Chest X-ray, PA view. Patient: 27 years old, sex M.
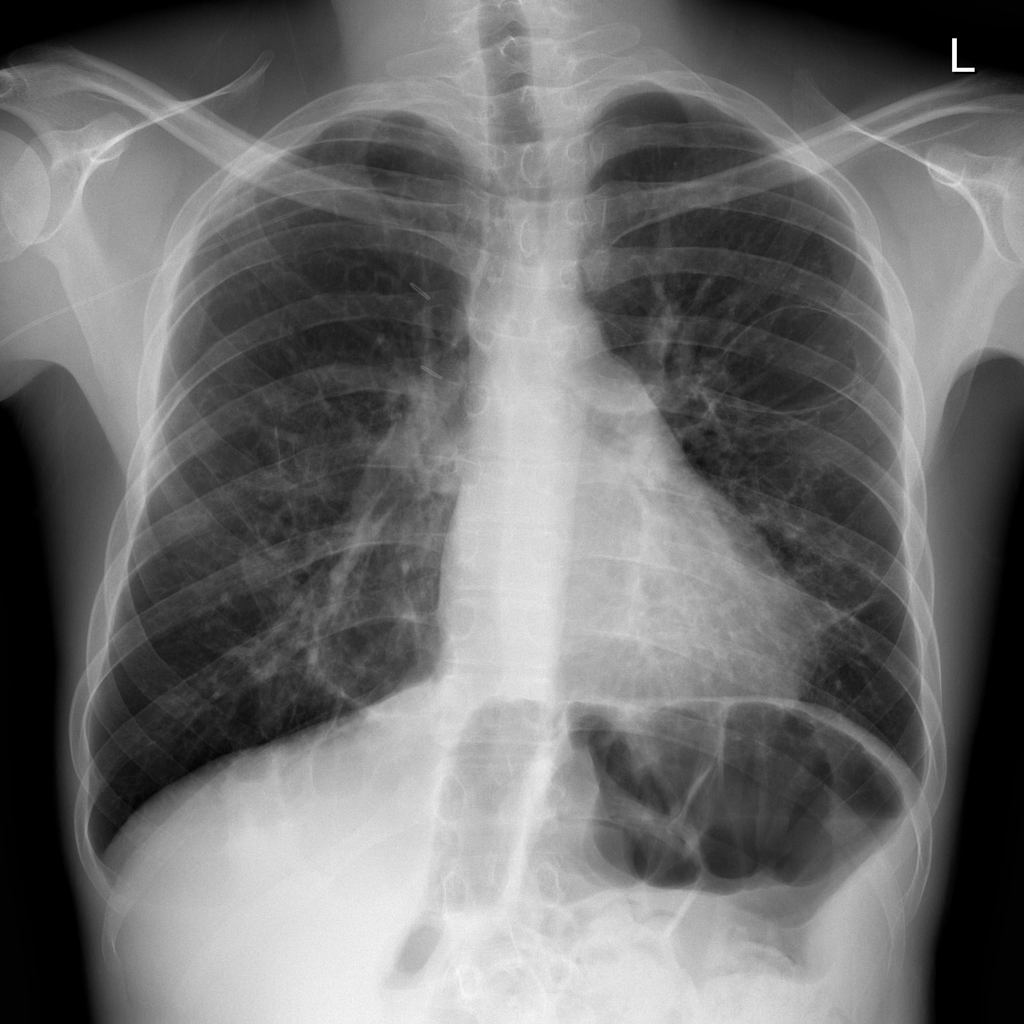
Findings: Nodule